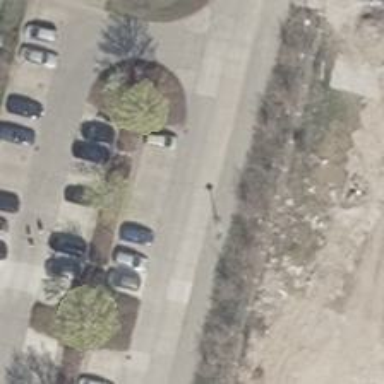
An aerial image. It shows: Sidewalk.